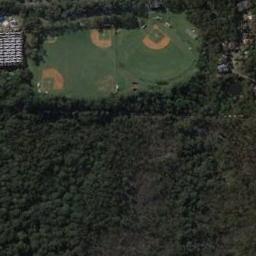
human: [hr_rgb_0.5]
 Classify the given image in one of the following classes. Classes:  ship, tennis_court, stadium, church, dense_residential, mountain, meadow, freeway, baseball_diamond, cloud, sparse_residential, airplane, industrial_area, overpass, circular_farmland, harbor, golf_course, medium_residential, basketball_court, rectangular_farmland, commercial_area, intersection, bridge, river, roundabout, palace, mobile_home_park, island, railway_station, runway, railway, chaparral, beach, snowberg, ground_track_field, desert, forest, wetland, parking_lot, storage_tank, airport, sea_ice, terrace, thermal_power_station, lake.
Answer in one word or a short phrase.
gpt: baseball_diamond